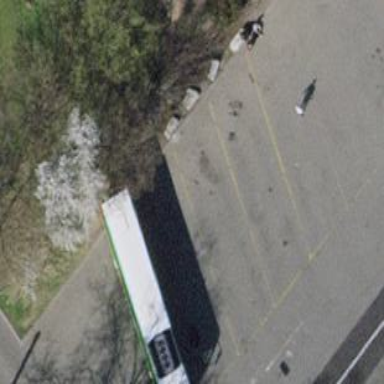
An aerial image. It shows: Parking space designated for buses.